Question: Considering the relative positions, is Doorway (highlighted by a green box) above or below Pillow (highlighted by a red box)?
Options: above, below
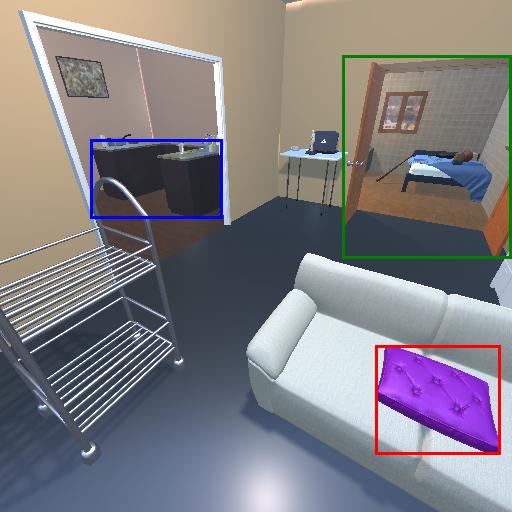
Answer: above